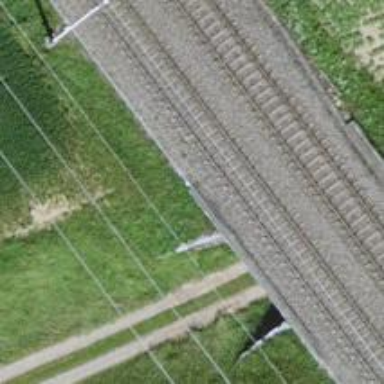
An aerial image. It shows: Bridge with electrified rail tracks and contact line.